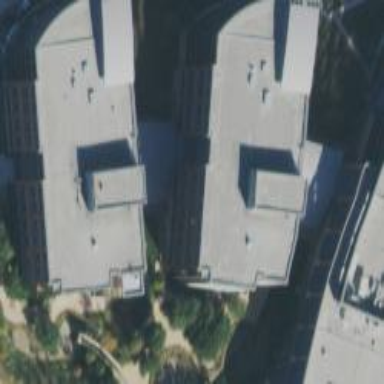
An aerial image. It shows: College building.